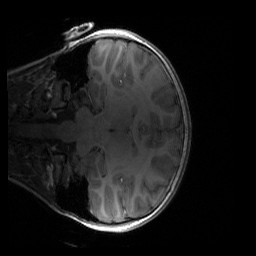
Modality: T1w
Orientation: coronal
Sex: male
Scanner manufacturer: siemens
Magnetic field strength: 3 T
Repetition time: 1.9 s
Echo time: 0.00243 s